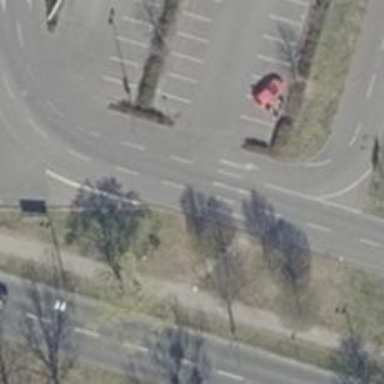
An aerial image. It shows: Asphalt parking aisle off service road.